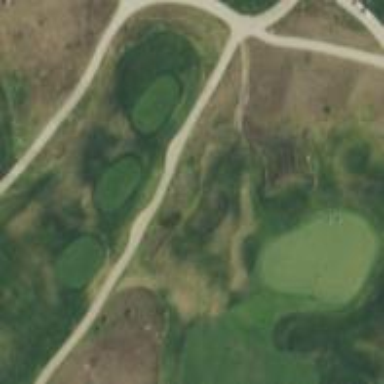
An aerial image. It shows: Path designated for golf carts.